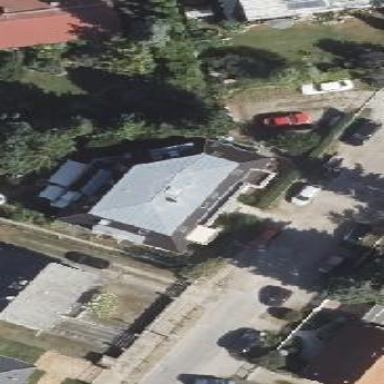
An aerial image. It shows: Apartment building with quadruple saltbox roof shape.